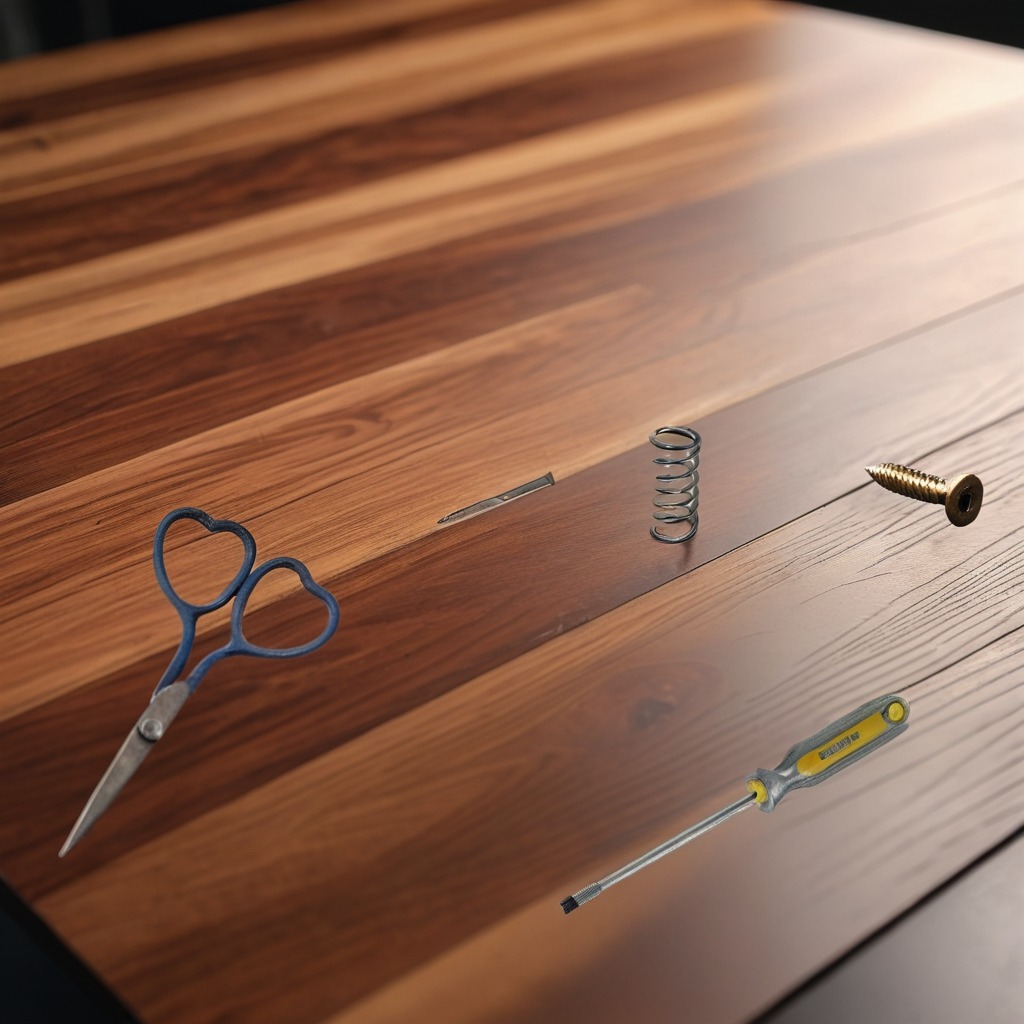
A metal machine screw, an iron nail, a coiled metal spring, a screwdriver, and a pair of scissors are lying on the wooden table.